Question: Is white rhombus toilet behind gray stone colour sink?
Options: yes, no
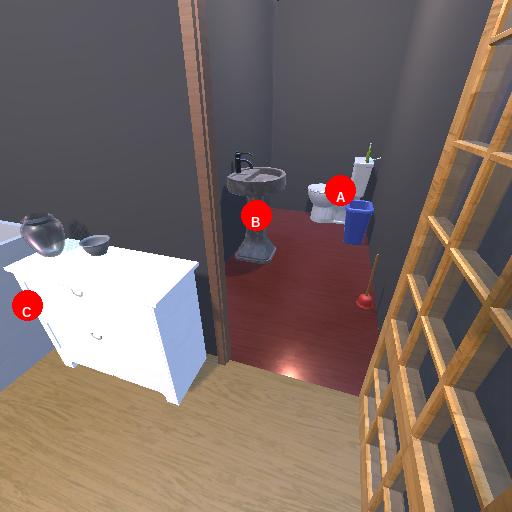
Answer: yes